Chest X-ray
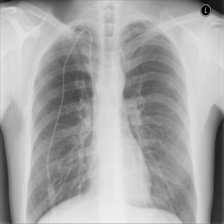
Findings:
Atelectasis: negative
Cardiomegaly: negative
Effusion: negative
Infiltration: negative
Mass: negative
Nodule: negative
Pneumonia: negative
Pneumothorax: negative
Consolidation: negative
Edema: negative
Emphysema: negative
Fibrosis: negative
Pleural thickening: negative
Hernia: negative